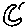
Label: moon